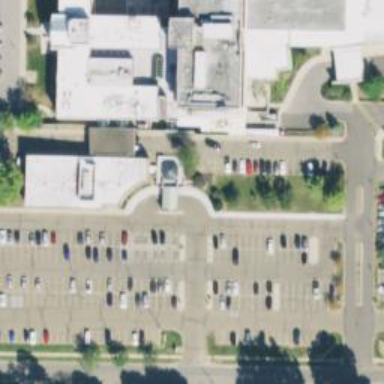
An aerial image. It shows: Healthcare clinic is depicted in the image.